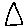
Label: triangle